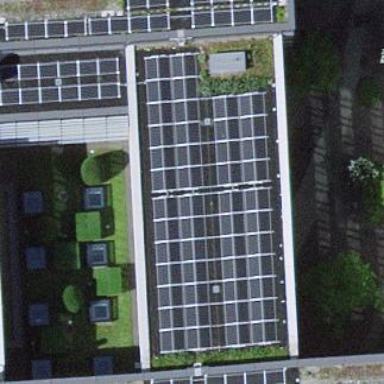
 consisting of solar photovoltaic panels."